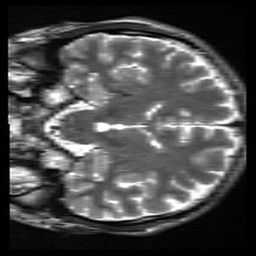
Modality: inplaneT2
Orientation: coronal
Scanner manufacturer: siemens
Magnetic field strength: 3 T
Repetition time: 7.02 s
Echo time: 0.069 s